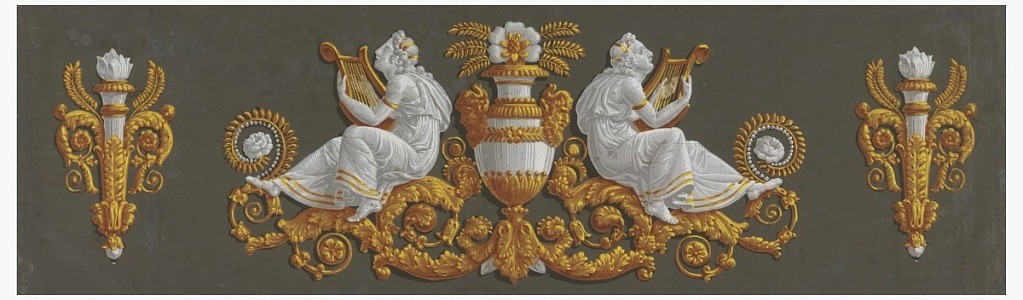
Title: Decorative panel
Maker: Xavier Mader
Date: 1805–1815
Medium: Block printed on handmade paper
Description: Horizontal rectangle in symmetrical design. In center, yellow and white urn, flanked by two Grecian figures playing the lyre, seated on yellow acanthus scrolls. At either side, a torch encased in yellow acanthus and palm leaves, on warm gray ground.